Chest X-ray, PA view. Patient: 28 years old, sex M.
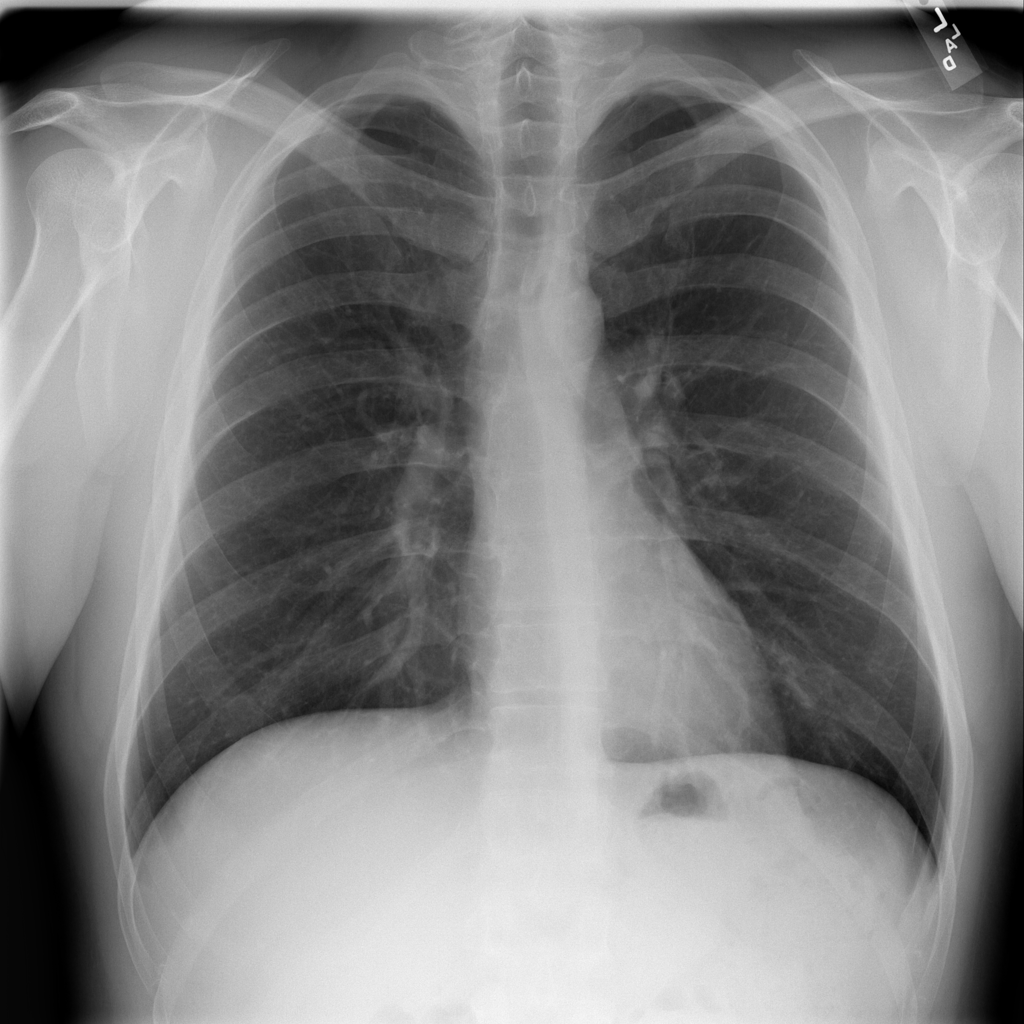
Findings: No Finding